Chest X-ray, PA view. Patient: 59 years old, sex F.
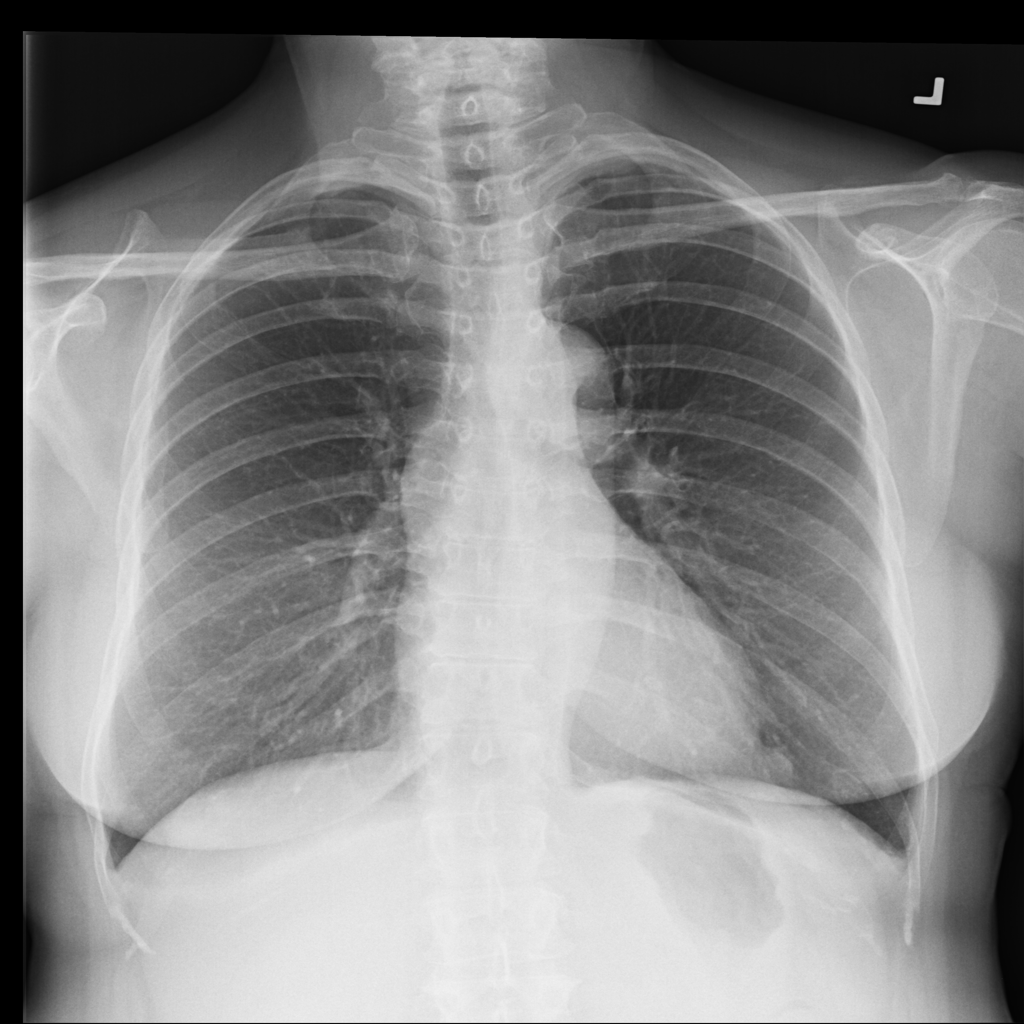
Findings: Atelectasis